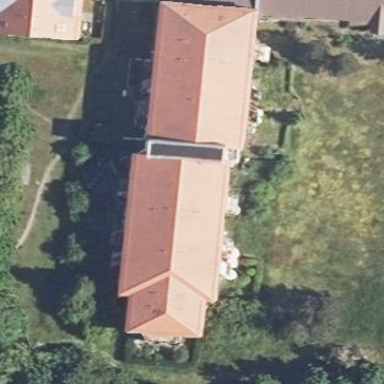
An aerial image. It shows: Charming apartment building with red hipped roof.